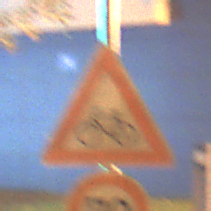
Verkehrszeichen: RadverkehrRechts
Zusatzzeichen unten: Geschwindigkeit70
Umgebung: Outdoor, Urban
Tageszeit: Night
Wetter: PartlyCloudy
Licht: Artificial
Jahreszeit: NotSpecified
Kontrast: HighContrast